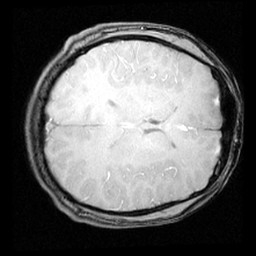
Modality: inplaneT1
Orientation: axial
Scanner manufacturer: ge
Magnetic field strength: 3 T
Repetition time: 0.3 s
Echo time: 0.003688 s